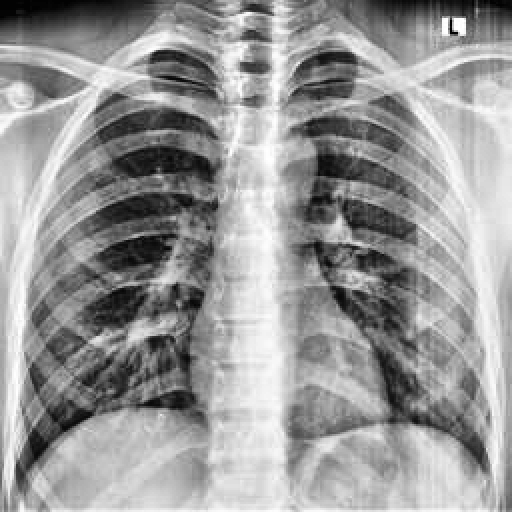
Finding: NORMAL